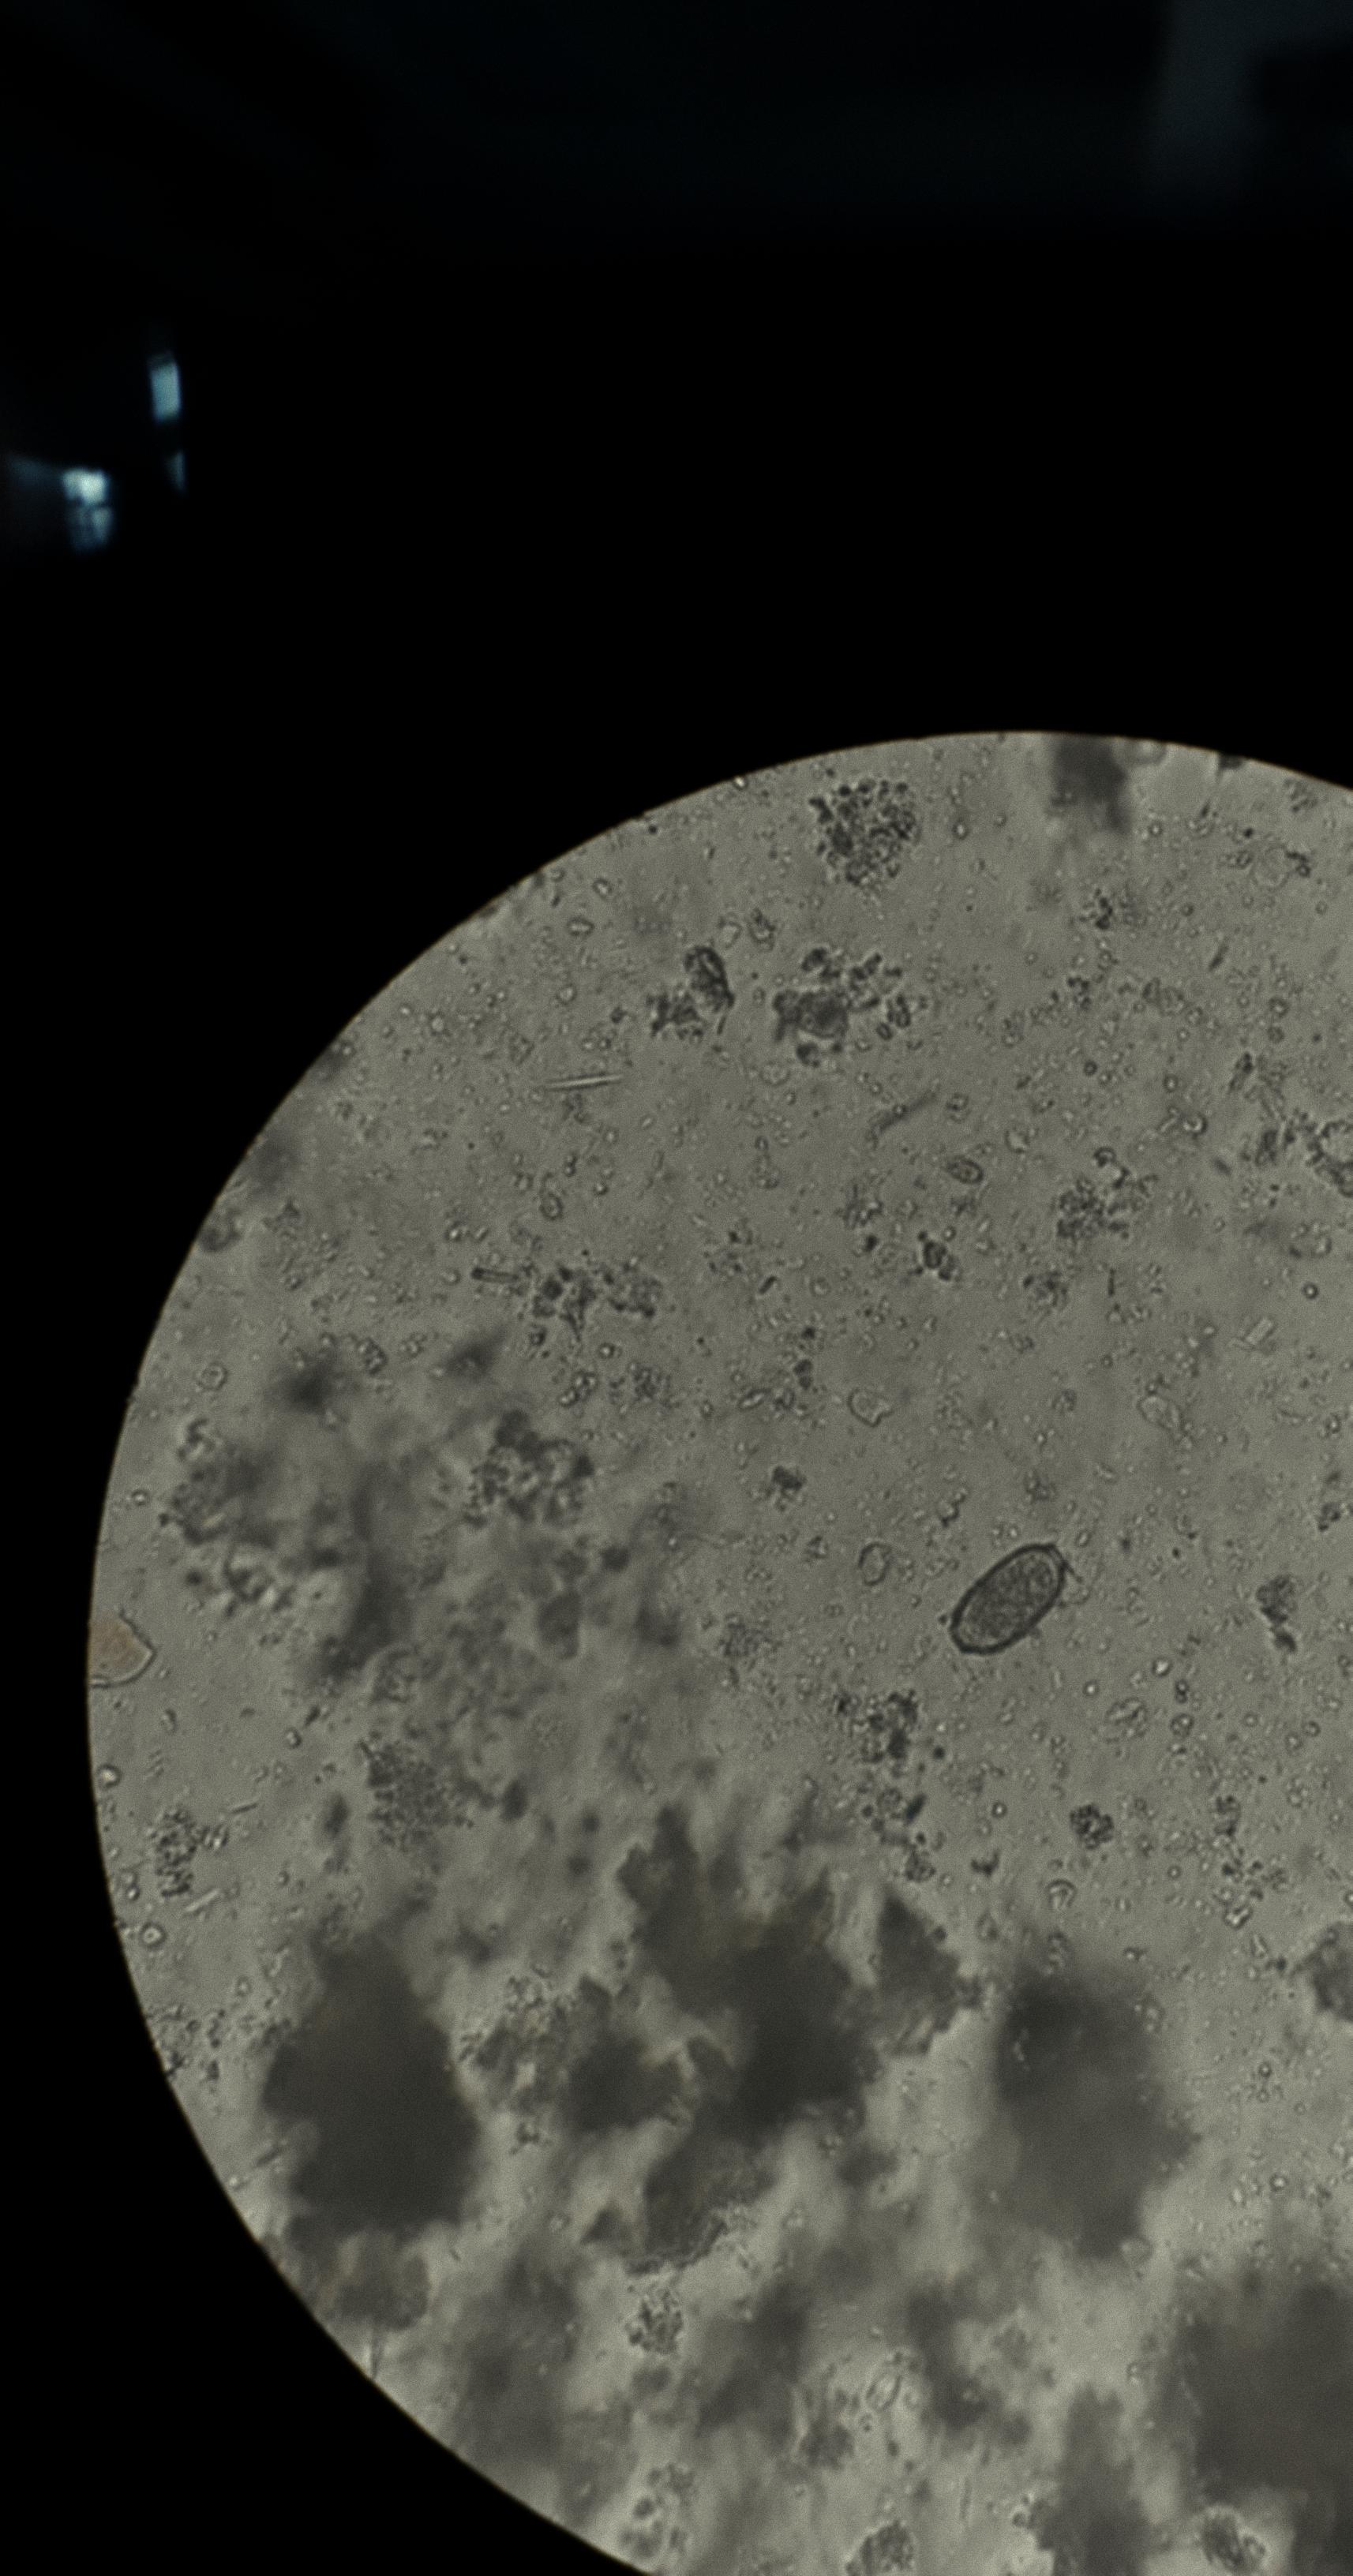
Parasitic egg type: Capillaria philippinensis